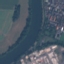
Land use / land cover class: River